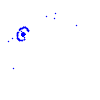
Particle: pion